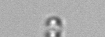
Label: Chaetoceros